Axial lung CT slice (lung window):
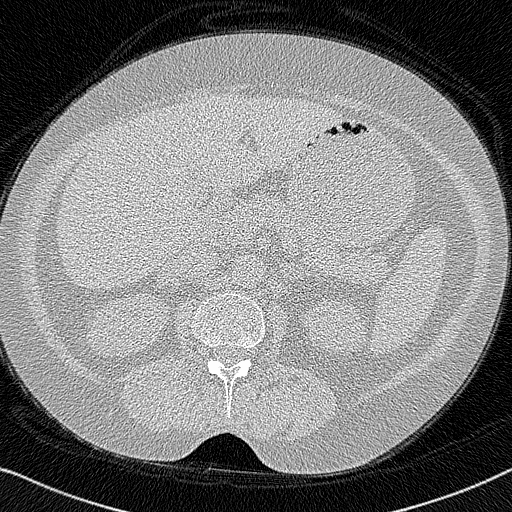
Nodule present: no